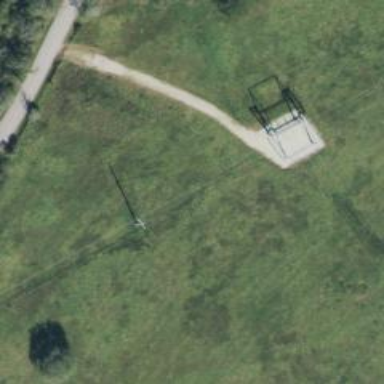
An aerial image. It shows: Power tower.